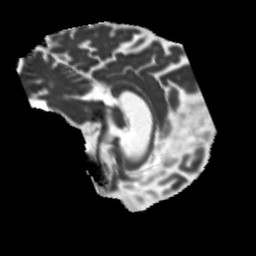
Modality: MD
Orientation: sagittal
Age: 71
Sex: male
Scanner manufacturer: siemens
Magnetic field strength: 3 T
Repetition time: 5.25 s
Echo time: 0.08 s